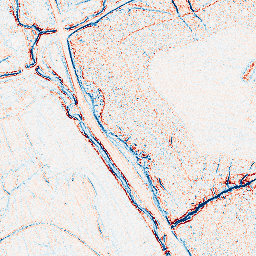
Category: edge_preserving
Decomposition family: bilateral
Decomposition parameters: d: 5
sigma_color: 75
sigma_space: 150
Upsampling method: quartic
Upsampling parameters: scale: 8
Upsampling scale: 8